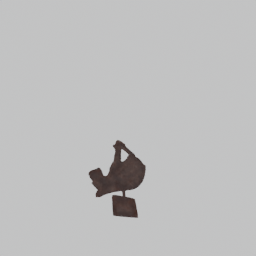
Label: decoration